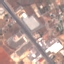
Label: Highway